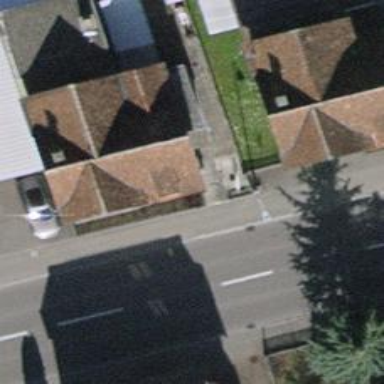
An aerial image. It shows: Bus stop with platform for public transport.